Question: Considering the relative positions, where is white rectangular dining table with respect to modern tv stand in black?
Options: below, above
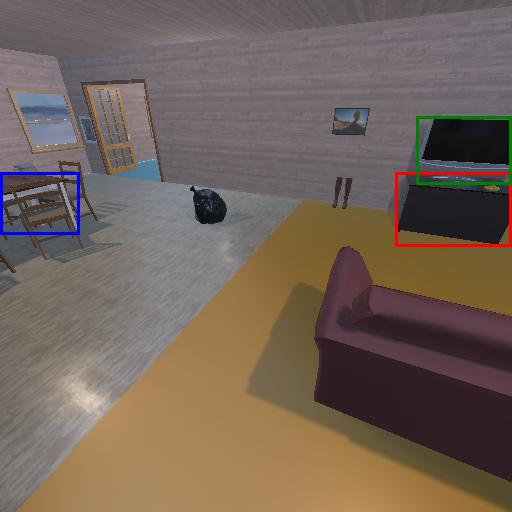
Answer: below